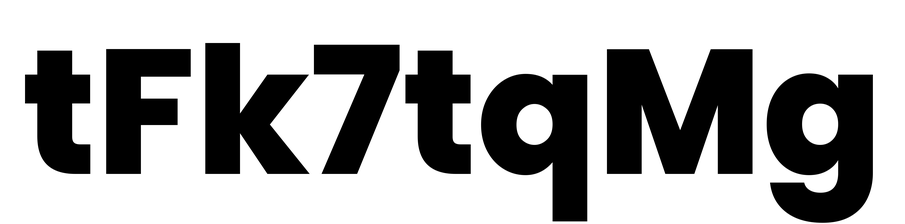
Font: Poppins-ExtraBold